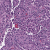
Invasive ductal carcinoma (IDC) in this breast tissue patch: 1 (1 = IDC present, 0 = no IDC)